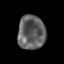
Tissue: prostate
Cell type: Epithelial cells
Senescence score: 0.2641
Nuclear area (px): 921
Mean DAPI intensity: 95.975